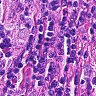
Metastatic tissue present: no